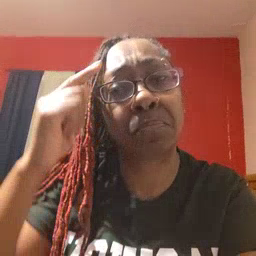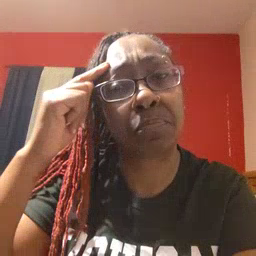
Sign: penny